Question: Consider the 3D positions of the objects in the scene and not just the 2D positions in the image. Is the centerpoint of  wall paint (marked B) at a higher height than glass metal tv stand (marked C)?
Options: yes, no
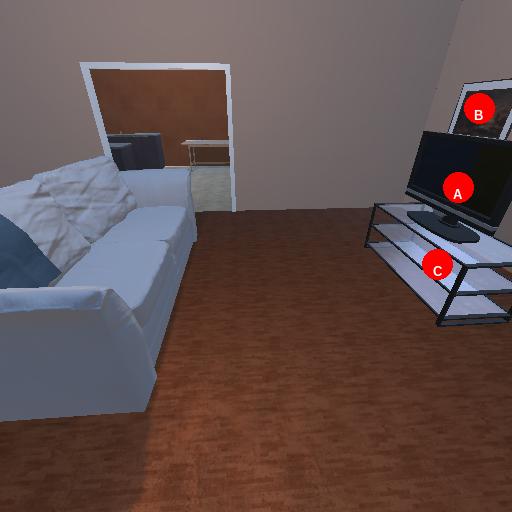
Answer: yes